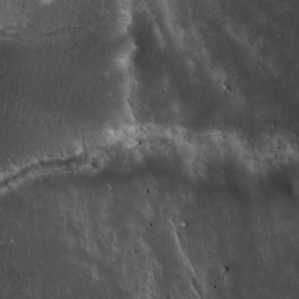
Label: non_frost